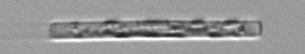
Label: Leptocylindrus